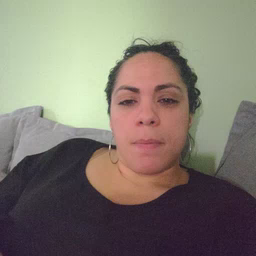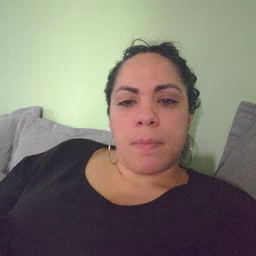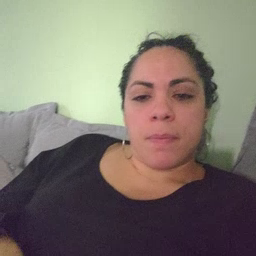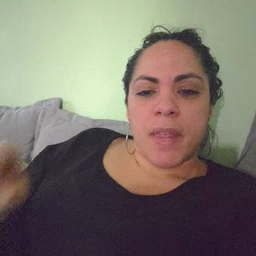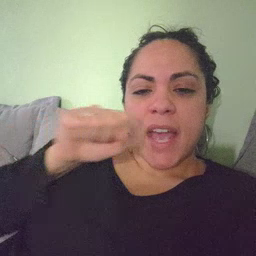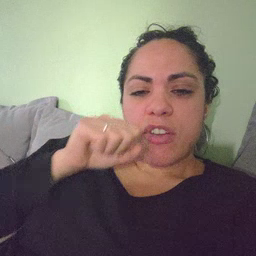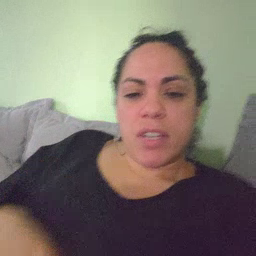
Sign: carrot